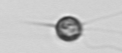
Label: Acanthoica_quattrospina